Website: bh-photo
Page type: account-selection
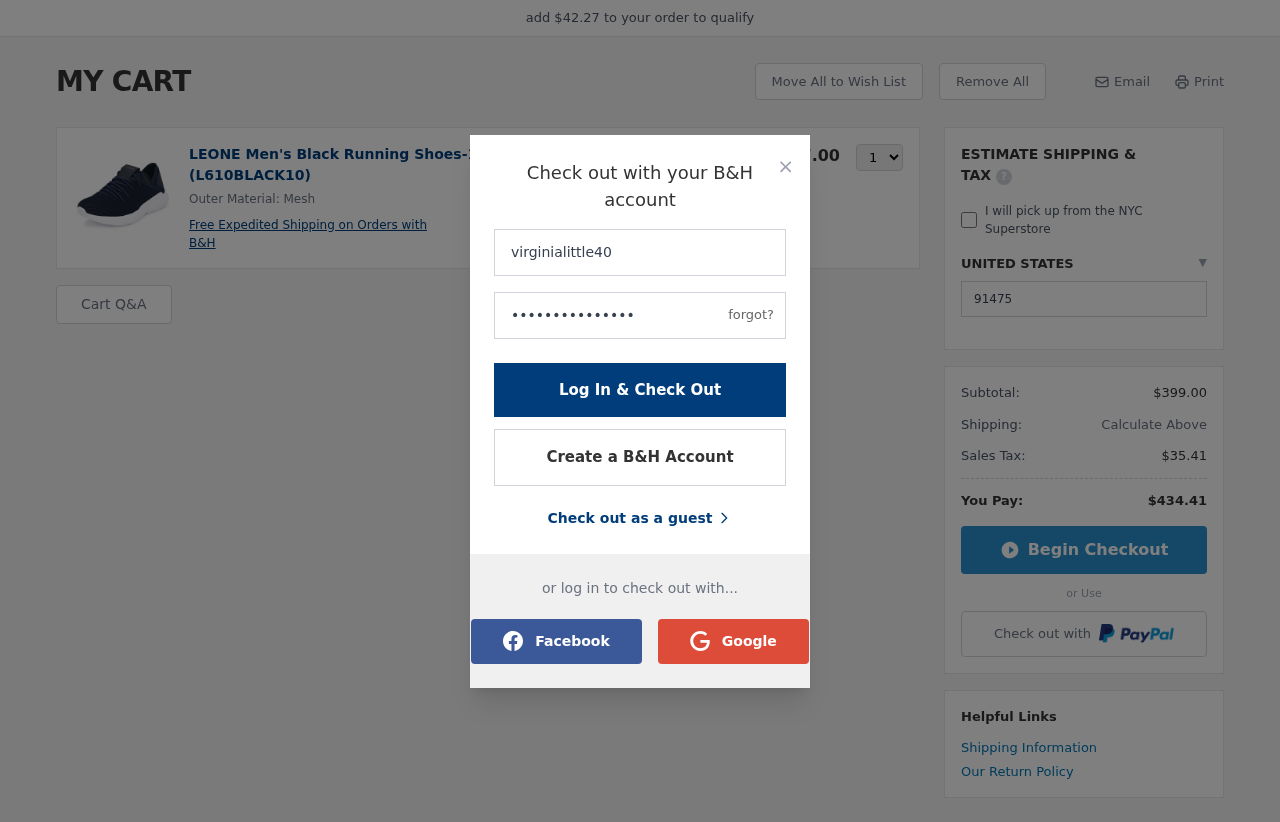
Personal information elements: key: PII_COUNTRY
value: UNITED STATES
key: PII_LOGIN_USERNAME
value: virginialittle40
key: PII_POSTCODE
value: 91475
Product elements: key: PRODUCT1_DESC
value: Outer Material: Mesh
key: PRODUCT1_NAME
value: LEONE Men's Black Running Shoes-10 UK (44 EU) (L610BLACK10)
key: PRODUCT1_PRICE
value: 57
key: PRODUCT1_QUANTITY
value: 1
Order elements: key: ORDER_SUBTOTAL
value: $399.00
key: ORDER_TAX
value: $35.41
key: ORDER_TOTAL
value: $434.41
Other elements: key: AMOUNT_TO_QUALIFY
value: $42.27